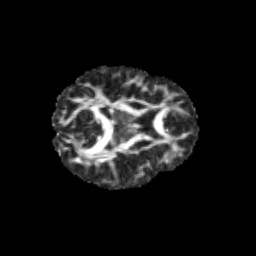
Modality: FA
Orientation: axial
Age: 13
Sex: female
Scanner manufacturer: siemens
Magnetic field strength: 3 T
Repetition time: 3.8 s
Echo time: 0.07 s